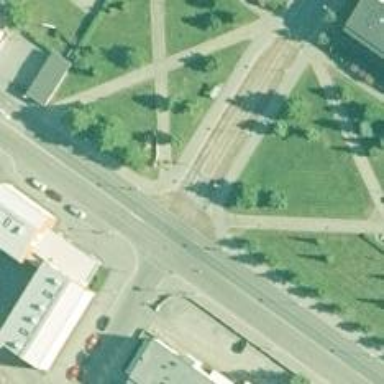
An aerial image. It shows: Crossing road.